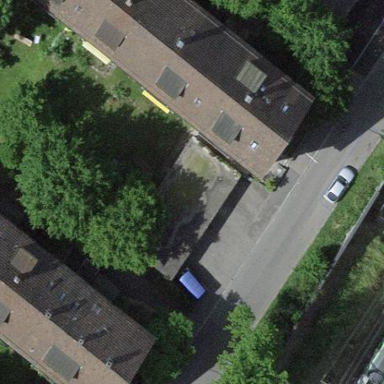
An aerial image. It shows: Group of garages.